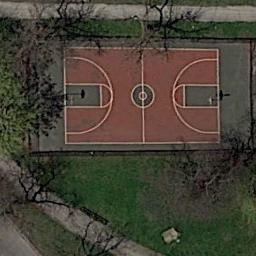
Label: basketball_court